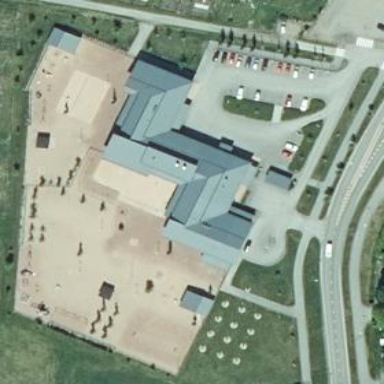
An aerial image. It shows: Kindergarten surrounded by fence.